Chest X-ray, AP view. Patient: 44 years old, sex F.
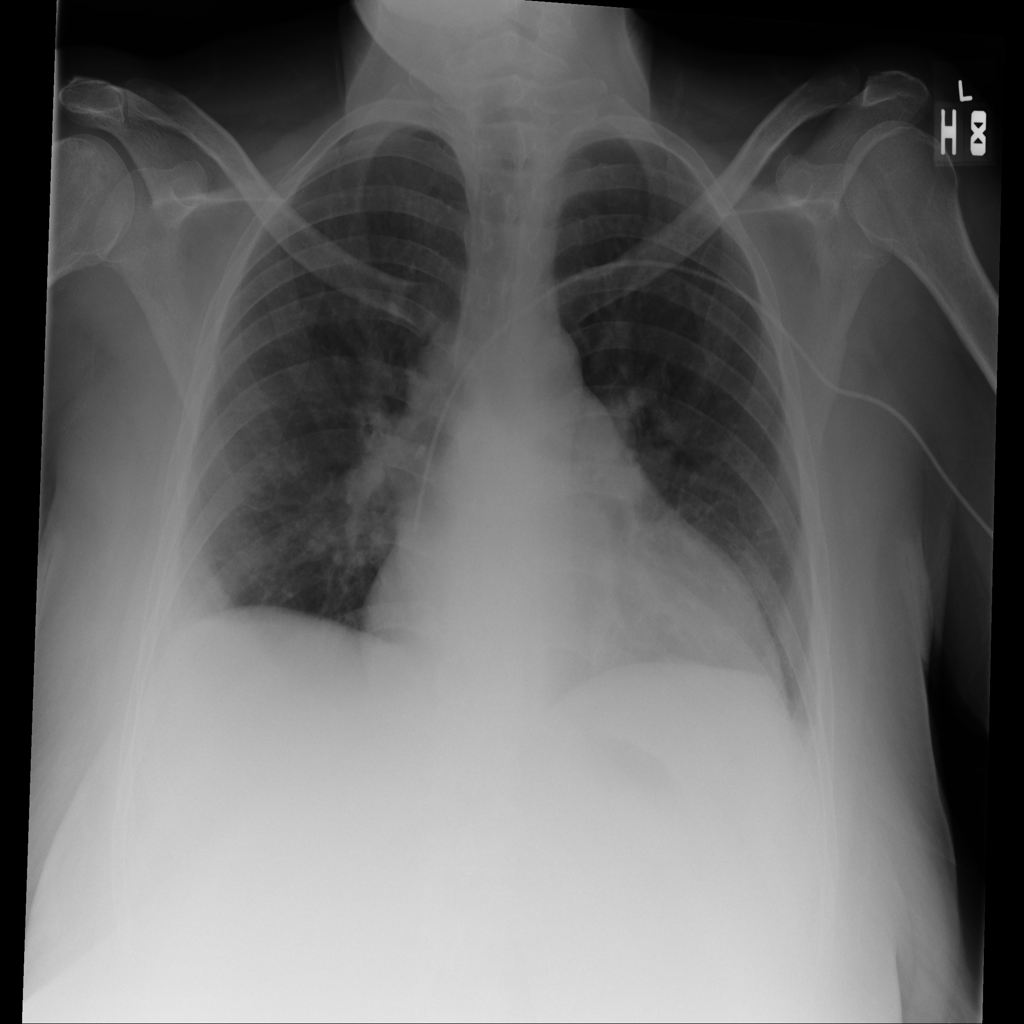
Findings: No Finding